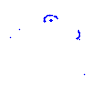
Particle: kaon